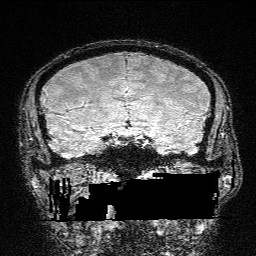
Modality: FLASH
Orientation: sagittal
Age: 30
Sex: male